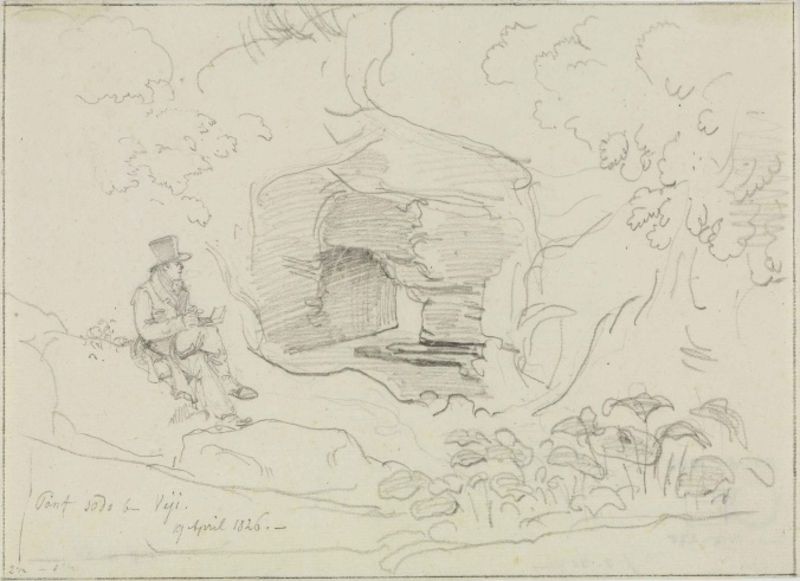
Titel: Der Ponte Sodo bei Veji
Künstler: Ernst Fries
Standort: Karlsruhe
Institution: Staatliche Kunsthalle Karlsruhe
Schlagwörter: baum, blätter, dunkel, felsen, himmel, mann, wasser, weiß, wolken, bäume, landschaft, see, sitzen, teich, blumen, grau, hintergrund, hut, schwarz, skizze, vordergrund, zeichnung, beige, zylinder, anzug, kragen, mensch, sehen, stein, steine, bild, schauen, signatur, tischbein, bach, natur, stamm, büsche, gebüsch, sträucher, mantel, sitzend, kind, pflanzen, höhle, wald, wasserfall, garten, beine, schrift, papier, ruhen, man, beobachten, studie, abstrakt, fels, hang, linien, pause, rast, signiert, romantik, essen, frack, datum, lesen, sitzt, maler, fein, striche, tor, eingang, unterschrift, buch, kohle, schraffuren, künstler, schwarzweiß, text, brille, schawrz, bleistift, schuh, entwurf, malen, art, biedermeier, leben, verschwommen, zeichnen, lanschaft, grotte, seerosen, zentrum, locker, seerose, schreiber, gegenstand, rasten, zeichner, handschrift, pilze, höhleneingang, gegenständlich, zechnung, nature, gekritzel, hute, hohle, kpf, cave, trees, 1826, flowers, bleitift, wla, pilzen, buch]schuhe, fpflanzen, flowes, mankind, writer, poer